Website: macys
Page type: cart
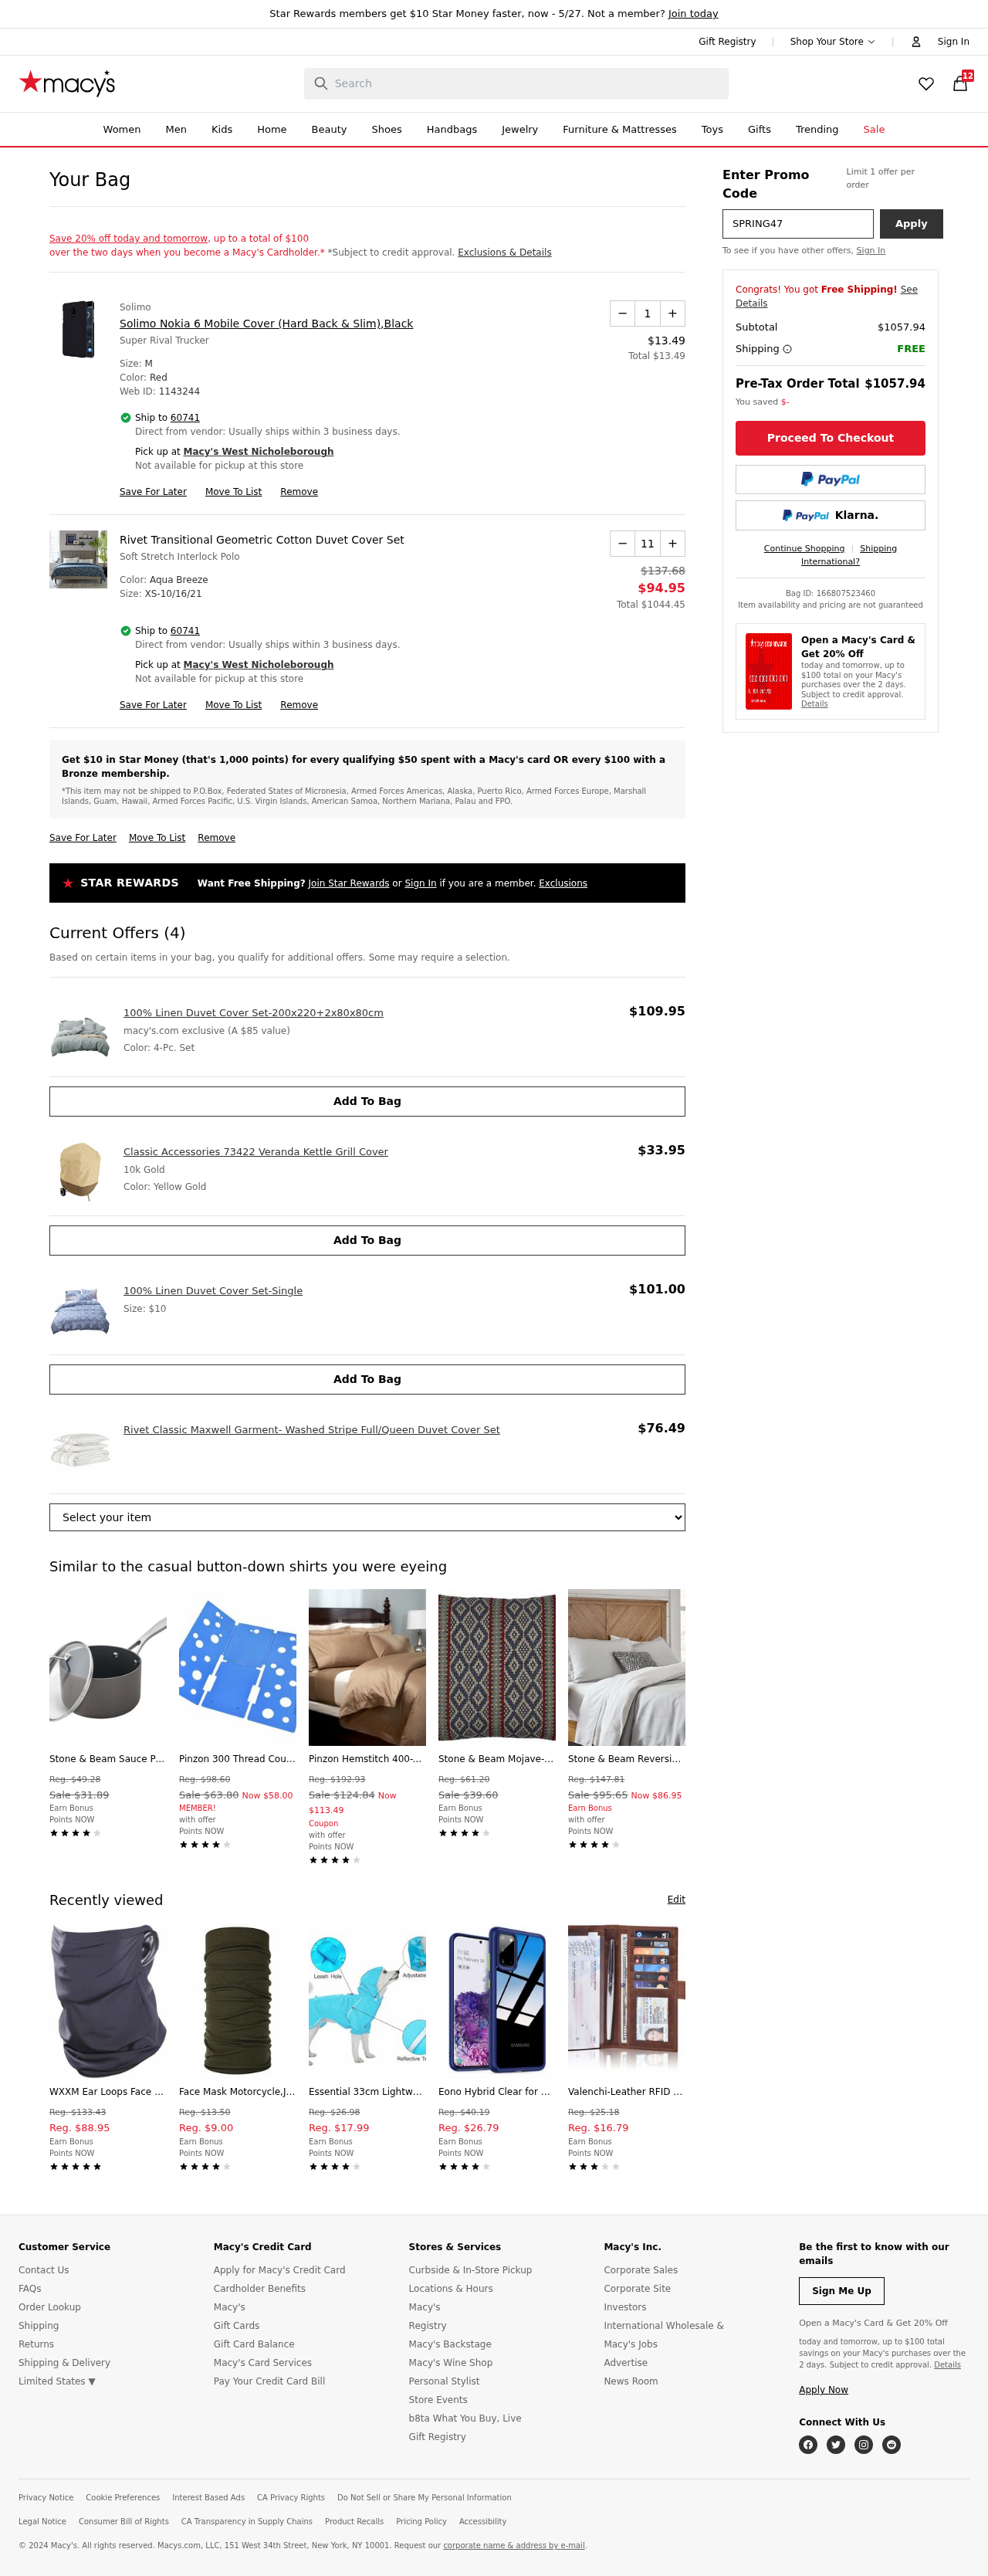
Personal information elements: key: PII_CITY
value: West Nicholeborough
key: PII_POSTCODE
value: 60741
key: PII_PROMO_CODE
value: SPRING47
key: PII_POSTCODE_FULL
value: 60741
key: PII_POSTCODE_NUMERIC
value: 60741
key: PII_CITY2
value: West Nicholeborough
Product elements: key: PRODUCT1_BRAND
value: Solimo
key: PRODUCT1_NAME
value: Solimo Nokia 6 Mobile Cover (Hard Back & Slim),Black
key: PRODUCT1_PRICE
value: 13.49
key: PRODUCT1_QUANTITY
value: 1
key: PRODUCT2_NAME
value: Rivet Transitional Geometric Cotton Duvet Cover Set
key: PRODUCT2_PRICE
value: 94.95
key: PRODUCT2_QUANTITY
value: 11
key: PRODUCT3_NAME
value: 100% Linen Duvet Cover Set-200x220+2x80x80cm
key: PRODUCT3_PRICE
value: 109.95
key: PRODUCT4_NAME
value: Classic Accessories 73422 Veranda Kettle Grill Cover
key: PRODUCT4_PRICE
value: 33.95
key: PRODUCT5_NAME
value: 100% Linen Duvet Cover Set-Single
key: PRODUCT5_PRICE
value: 101
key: PRODUCT6_NAME
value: Rivet Classic Maxwell Garment- Washed Stripe Full/Queen Duvet Cover Set
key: PRODUCT6_PRICE
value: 76.49
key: PRODUCT1_TOTAL
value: Total $13.49
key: PRODUCT2_ORIGINAL_PRICE
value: $137.68
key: PRODUCT2_TOTAL
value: Total $1044.45
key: PRODUCT7_NAME
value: Stone & Beam Sauce Pan With Lid, 2-Quart, Hard-Anodized Non-Stick Aluminum
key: PRODUCT7_ORIGINAL_PRICE
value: Reg. $49.28
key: PRODUCT7_SALE_PRICE
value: Sale $31.89
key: PRODUCT8_NAME
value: Pinzon 300 Thread Count Lattice Duvet Cover Set
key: PRODUCT8_ORIGINAL_PRICE
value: Reg. $98.60
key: PRODUCT8_SALE_PRICE
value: Sale $63.80
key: PRODUCT8_PRICE
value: Now $58.00
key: PRODUCT9_NAME
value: Pinzon Hemstitch 400-Thread-Count Egyptian Cotton Sateen Full/Queen Duvet Set, Chestnut
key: PRODUCT9_ORIGINAL_PRICE
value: Reg. $192.93
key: PRODUCT9_SALE_PRICE
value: Sale $124.84
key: PRODUCT9_PRICE
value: Now $113.49
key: PRODUCT10_NAME
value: Stone & Beam Mojave-Inspired Decorative Throw Pillow Cover and Insert
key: PRODUCT10_ORIGINAL_PRICE
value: Reg. $61.20
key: PRODUCT10_SALE_PRICE
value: Sale $39.60
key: PRODUCT11_NAME
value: Stone & Beam Reversible Marcana Linen Full/Queen Duvet Cover Set
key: PRODUCT11_ORIGINAL_PRICE
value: Reg. $147.81
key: PRODUCT11_SALE_PRICE
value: Sale $95.65
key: PRODUCT11_PRICE
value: Now $86.95
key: PRODUCT12_NAME
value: WXXM Ear Loops Face Cover Breathable Face Scarf Sun UV Protection Neck Gaiter 1 Piece Black
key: PRODUCT12_ORIGINAL_PRICE
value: Reg. $133.43
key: PRODUCT12_PRICE
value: Reg. $88.95
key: PRODUCT13_NAME
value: Face Mask Motorcycle,JSPA Cooling Seamless Lightweight Thin Moisture Wicking Neck Gaiter Summer Prot
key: PRODUCT13_ORIGINAL_PRICE
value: Reg. $13.50
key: PRODUCT13_PRICE
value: Reg. $9.00
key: PRODUCT14_NAME
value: Essential 33cm Lightweight Reflective Dog Raincoat with Hood & Harness Hole, Blue, Outdoor Rain Gear
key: PRODUCT14_ORIGINAL_PRICE
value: Reg. $26.98
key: PRODUCT14_PRICE
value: Reg. $17.99
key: PRODUCT15_NAME
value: Eono Hybrid Clear for Samsung Galaxy S20 Case, Transparent [Never-Yellow] Slim Samsung S20 Case Shoc
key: PRODUCT15_ORIGINAL_PRICE
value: Reg. $40.19
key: PRODUCT15_PRICE
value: Reg. $26.79
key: PRODUCT16_NAME
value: Valenchi-Leather RFID Checkbook Cover for Men and Women-Duplicate Checks RFID Card Standard Register
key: PRODUCT16_ORIGINAL_PRICE
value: Reg. $25.18
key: PRODUCT16_PRICE
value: Reg. $16.79
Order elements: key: ORDER_NUM_ITEMS
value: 12
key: ORDER_SUBTOTAL
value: $1057.94
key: ORDER_SUBTOTAL2
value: $1057.94
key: ORDER_ID
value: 166807523460
Search elements: key: HEADER_SEARCH
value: Search